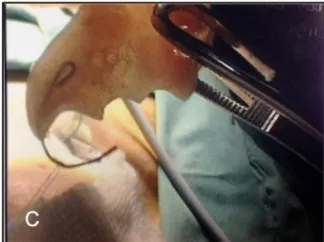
Rigid pharyngo-laryngoscopy in a patient with complete blockage of the larynx with denture. The denture plate removed with Magill forceps (C).
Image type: medical_photograph (other_medical_photograph)